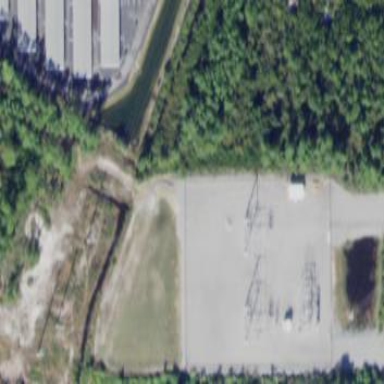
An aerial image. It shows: Outdoor distribution substation with boundary fence.